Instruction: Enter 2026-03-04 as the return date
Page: home
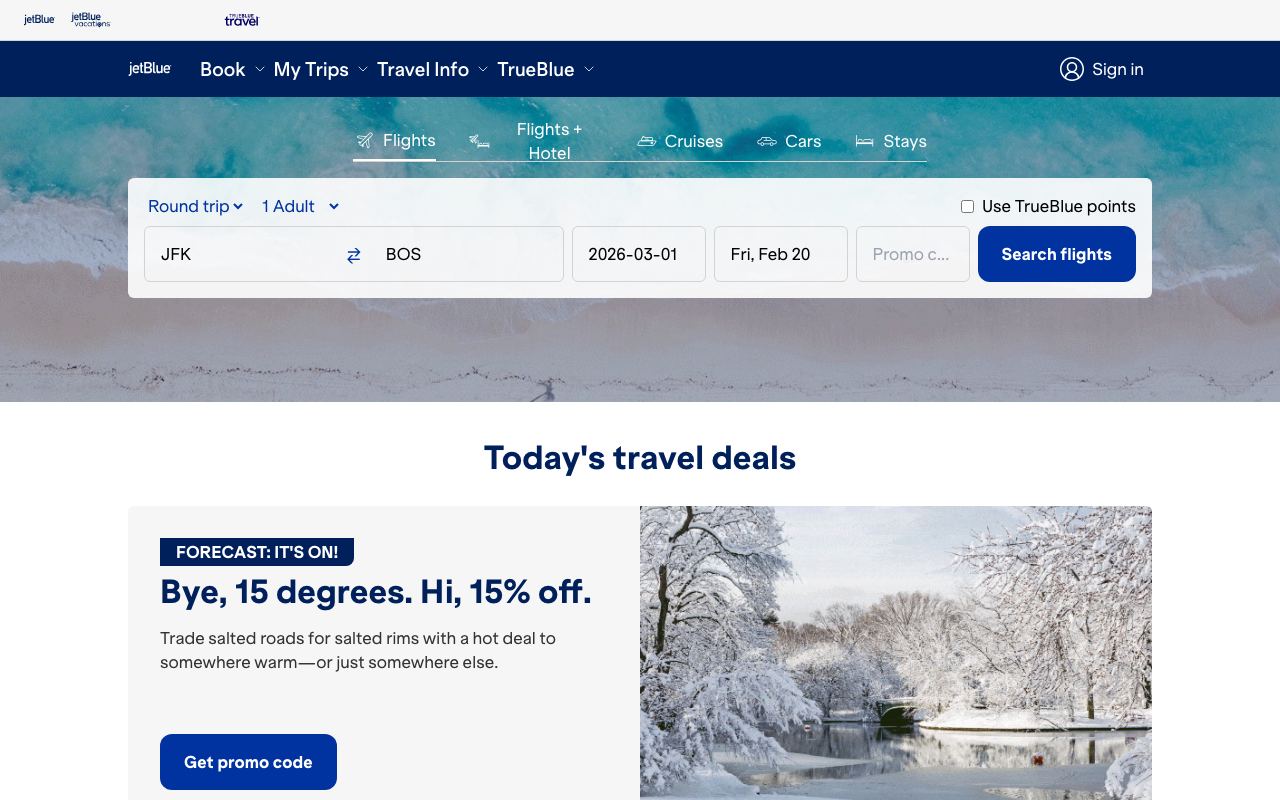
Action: type